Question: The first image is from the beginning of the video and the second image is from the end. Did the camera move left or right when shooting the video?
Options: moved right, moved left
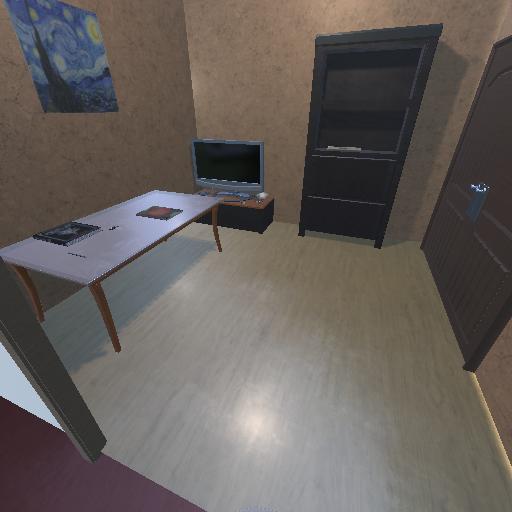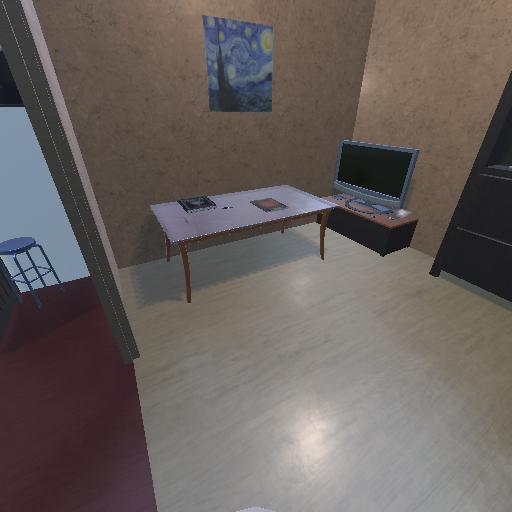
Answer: moved right